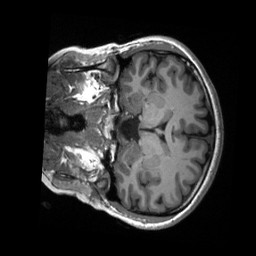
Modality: T1w
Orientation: coronal
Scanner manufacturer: siemens
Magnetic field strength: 3 T
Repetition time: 2.3 s
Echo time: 0.00232 s